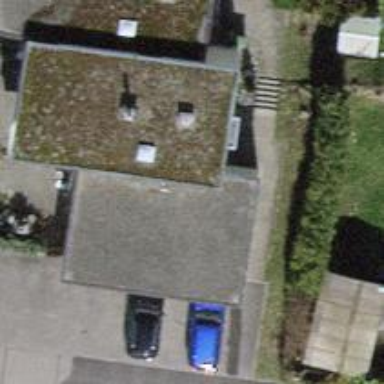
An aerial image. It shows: Flat-roofed house.